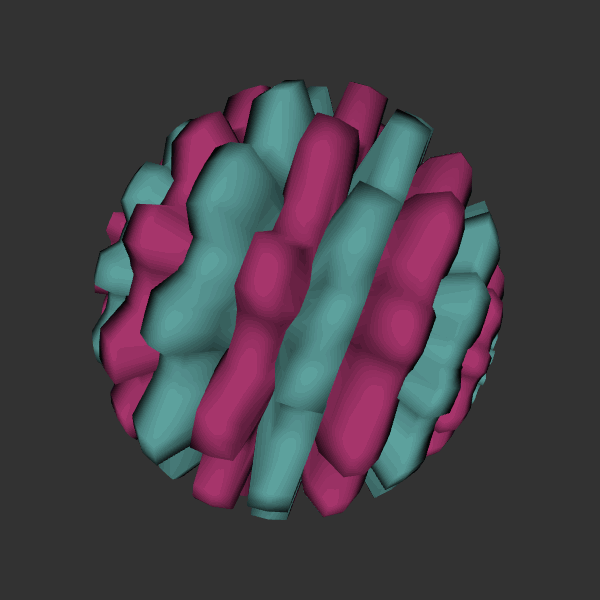
Background: dark